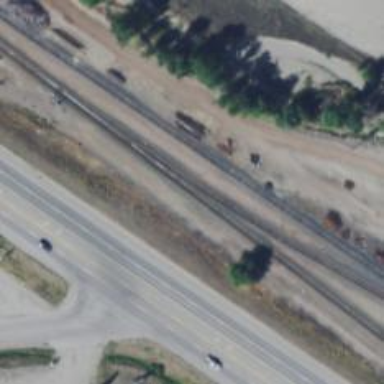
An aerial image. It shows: Railway track.